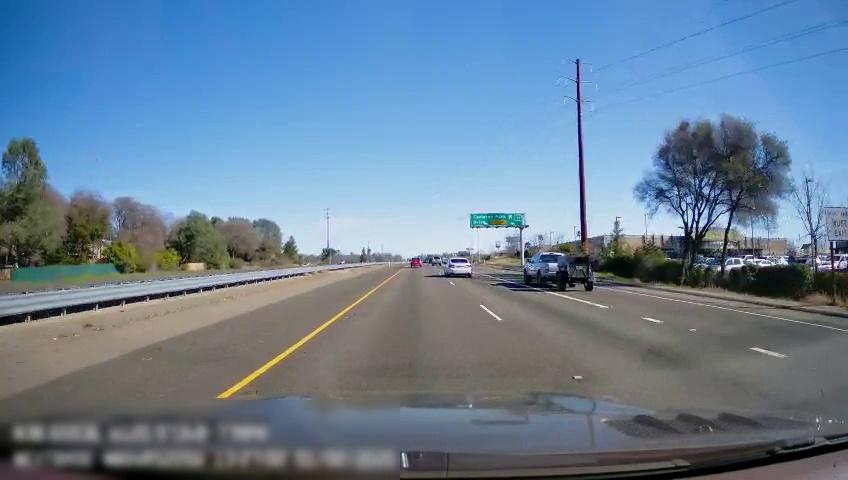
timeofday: Day
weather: Sunny
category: Drivable Space
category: Vehicles | SUV
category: Vehicles | Other LV
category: Vehicles | Truck
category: Vehicles | SUV
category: Vehicles | SUV
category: Lanes | Current Lane
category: Lanes | Current Lane
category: Lanes | Alternate Lane
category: Lanes | Alternate Lane
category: Traffic | Signs
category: Traffic | Signs